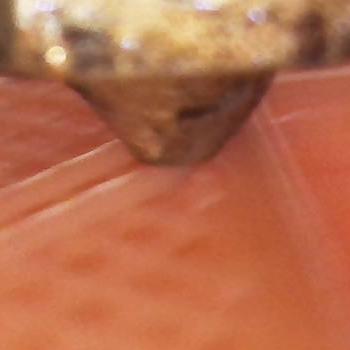
Flow rate: 162%